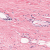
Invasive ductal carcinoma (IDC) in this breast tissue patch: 0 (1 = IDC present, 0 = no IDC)